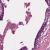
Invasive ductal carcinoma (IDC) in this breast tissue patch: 1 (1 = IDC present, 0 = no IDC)